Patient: sex M, age 71
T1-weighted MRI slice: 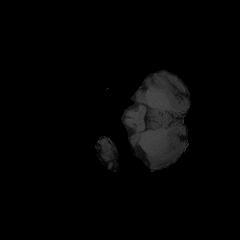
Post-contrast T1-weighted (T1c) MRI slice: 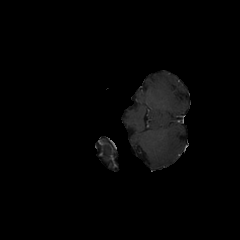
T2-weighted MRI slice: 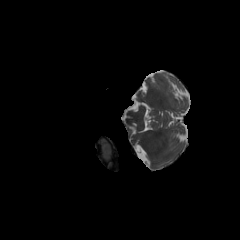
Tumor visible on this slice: no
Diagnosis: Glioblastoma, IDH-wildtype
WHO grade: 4